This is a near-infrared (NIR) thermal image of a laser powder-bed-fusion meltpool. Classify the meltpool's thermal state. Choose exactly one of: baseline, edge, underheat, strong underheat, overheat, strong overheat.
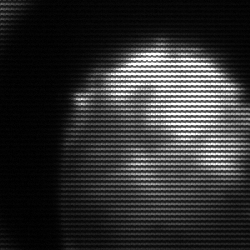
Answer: edge